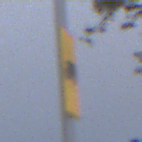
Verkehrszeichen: KFZZulaessigeGesamtmasse3Komma5TOhnePfeilsymbol
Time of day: SunriseSunset
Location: Outdoor (Beach)
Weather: Overcast
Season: NotSpecified
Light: Natural